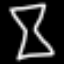
Label: hourglass